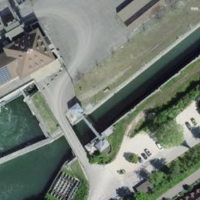
EUNIS habitat code: 15
Species observed at this site:
Alcedo atthis